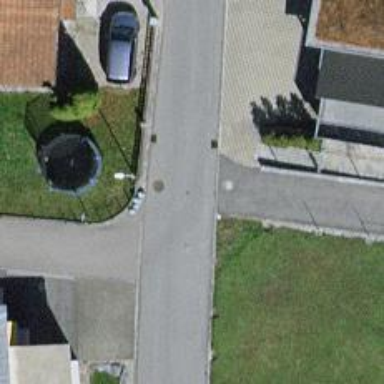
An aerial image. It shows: Smoothly paved residential road.